Field crop: maize
Growth stage: 2
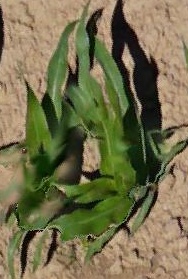
Species: maize